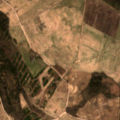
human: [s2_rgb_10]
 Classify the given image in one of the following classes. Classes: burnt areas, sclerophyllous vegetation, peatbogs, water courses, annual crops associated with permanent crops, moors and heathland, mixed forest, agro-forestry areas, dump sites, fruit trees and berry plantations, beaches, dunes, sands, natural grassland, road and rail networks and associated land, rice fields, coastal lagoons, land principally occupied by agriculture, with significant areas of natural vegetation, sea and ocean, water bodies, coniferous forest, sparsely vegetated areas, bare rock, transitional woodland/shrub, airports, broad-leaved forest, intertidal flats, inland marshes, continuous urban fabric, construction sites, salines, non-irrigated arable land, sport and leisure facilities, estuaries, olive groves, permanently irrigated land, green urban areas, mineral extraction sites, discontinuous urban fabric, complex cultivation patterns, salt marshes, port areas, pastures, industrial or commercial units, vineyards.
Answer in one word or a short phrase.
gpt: pastures, complex cultivation patterns, broad-leaved forest, coniferous forest, mixed forest, transitional woodland/shrub